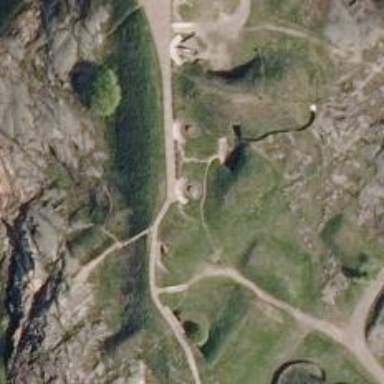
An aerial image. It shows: Military bunker for protection and defense.